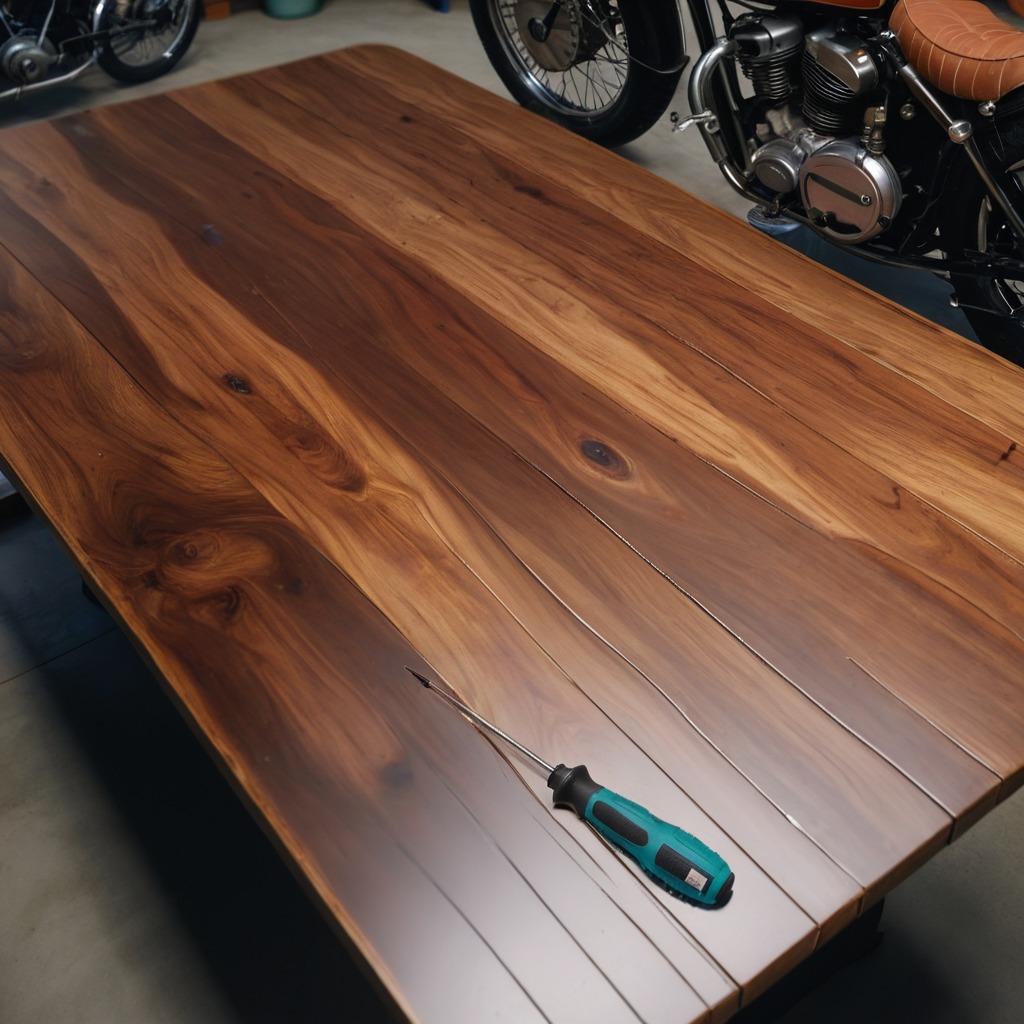
A screwdriver is lying on the wooden table in the vintage motorcycle garage.